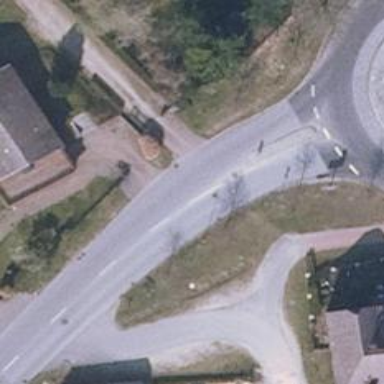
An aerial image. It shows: Secondary road with asphalt surface.